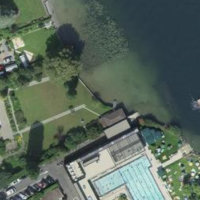
EUNIS habitat code: 14
Species observed at this site:
Chroicocephalus ridibundus
Larus michahellis
Cygnus olor
Fulica atra
Anas platyrhynchos
Streptopelia decaocto
Passer domesticus
Buteo buteo
Sylvia atricapilla
Carduelis carduelis
Delichon urbicum
Turdus merula